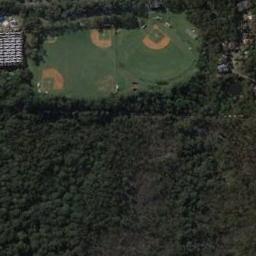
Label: baseball_diamond